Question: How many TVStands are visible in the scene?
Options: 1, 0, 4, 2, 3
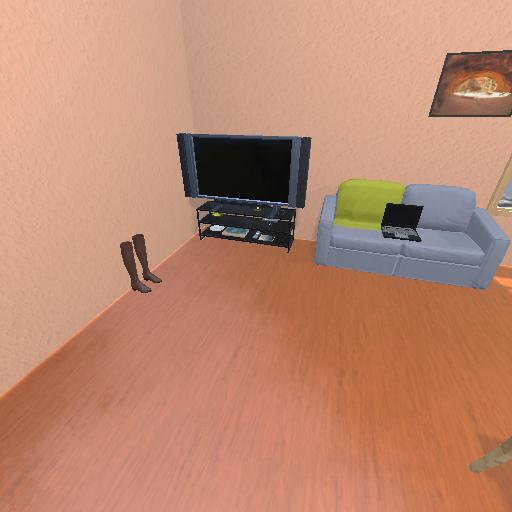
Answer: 1